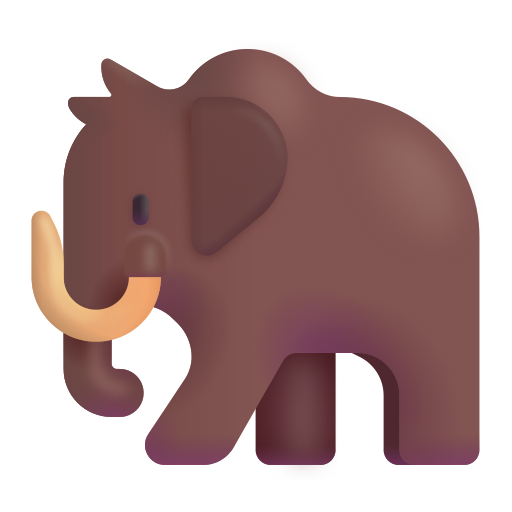
mammoth color